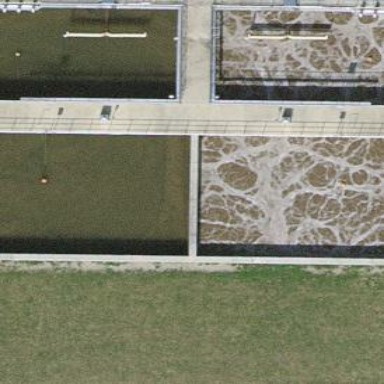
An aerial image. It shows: Body of wastewater.